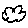
Label: cloud